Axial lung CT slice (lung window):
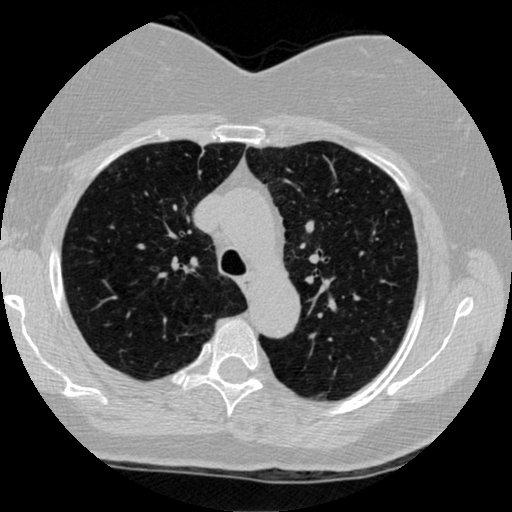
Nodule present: no